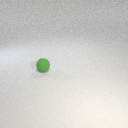
small green rubber sphere